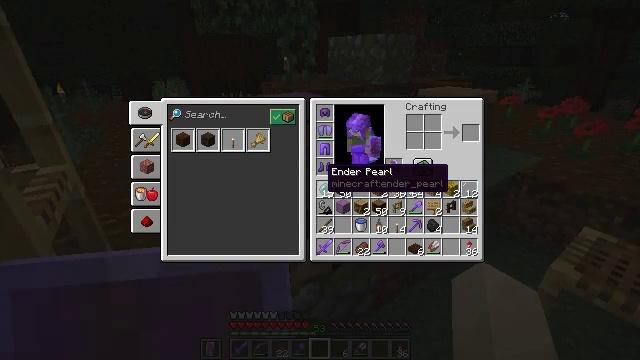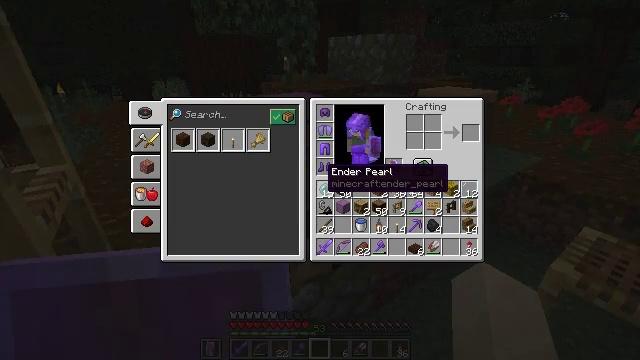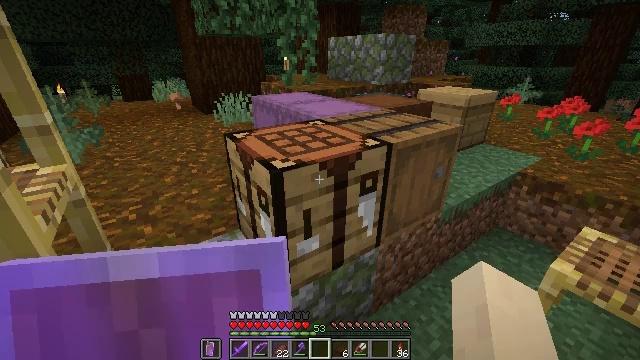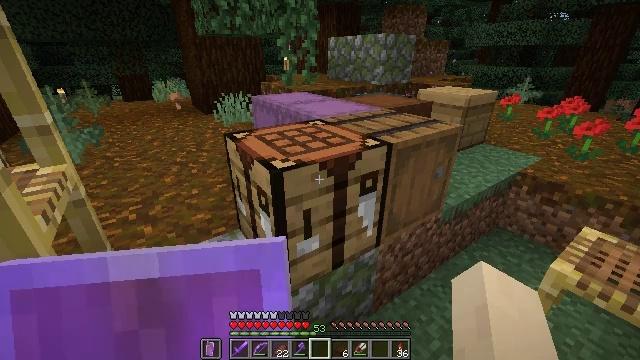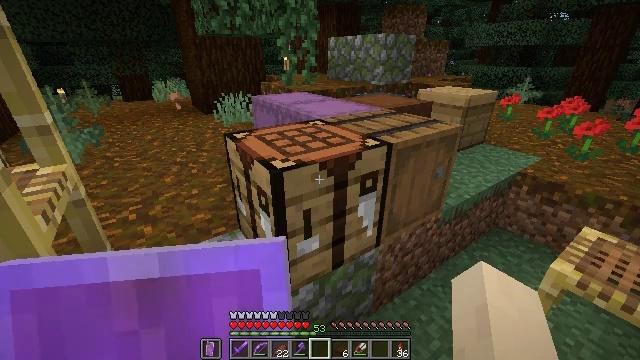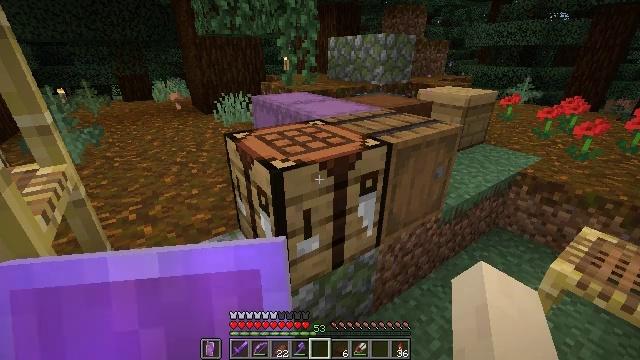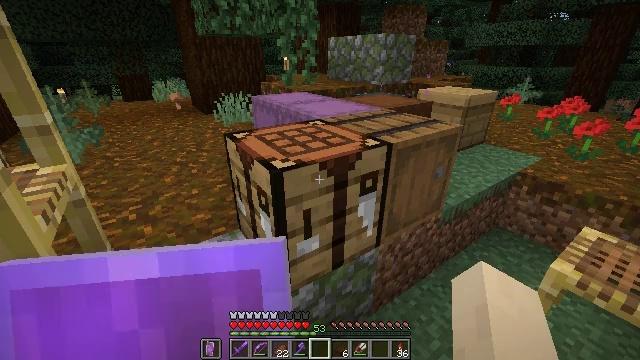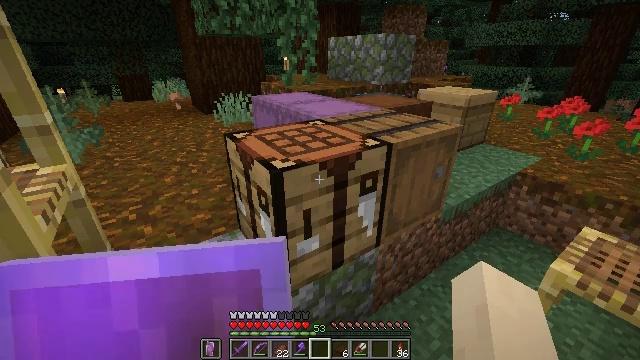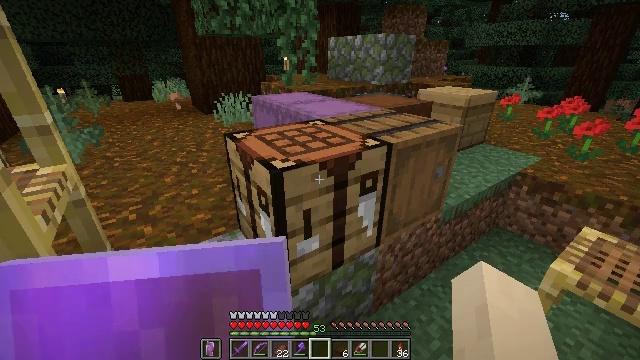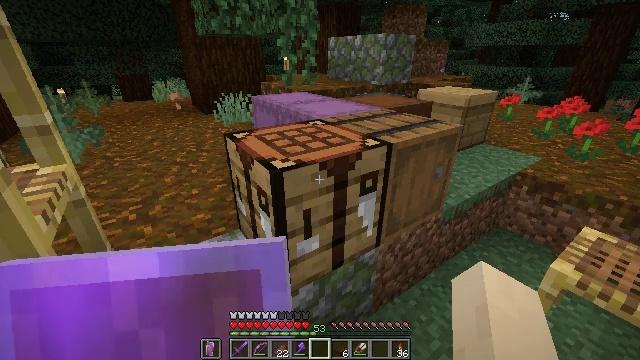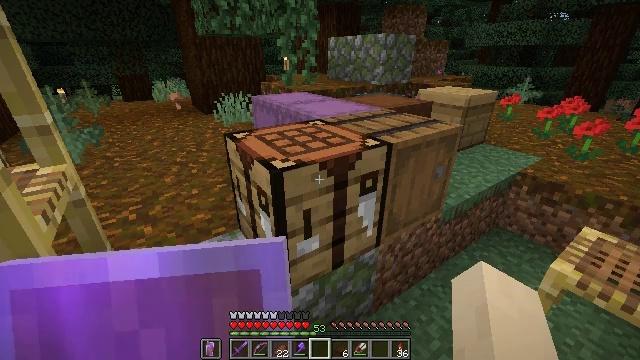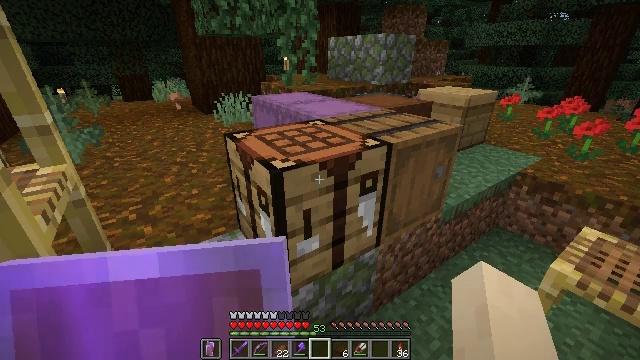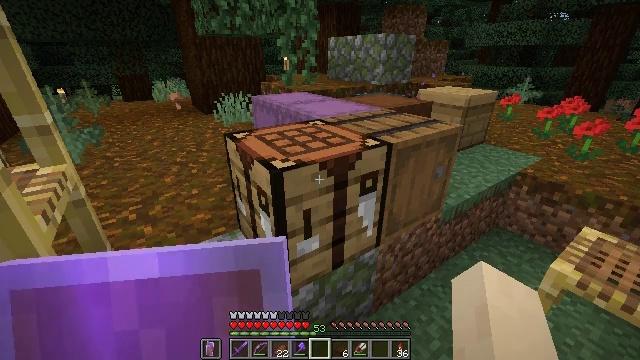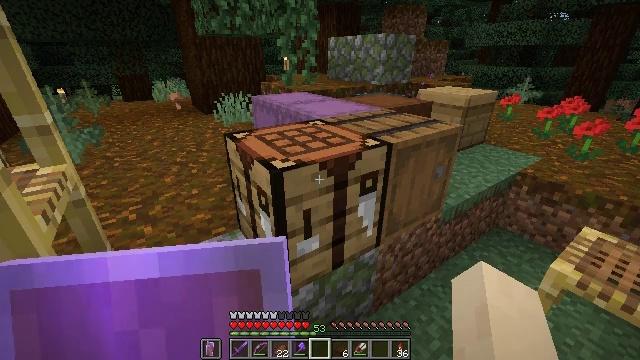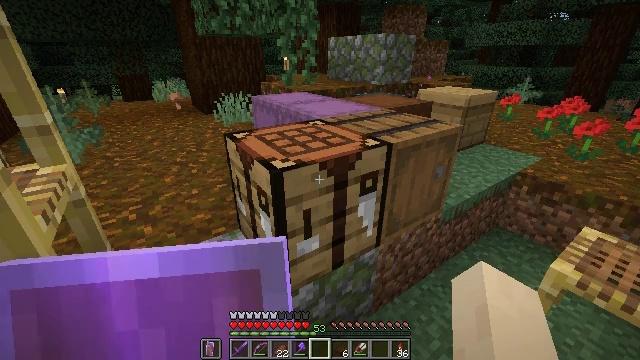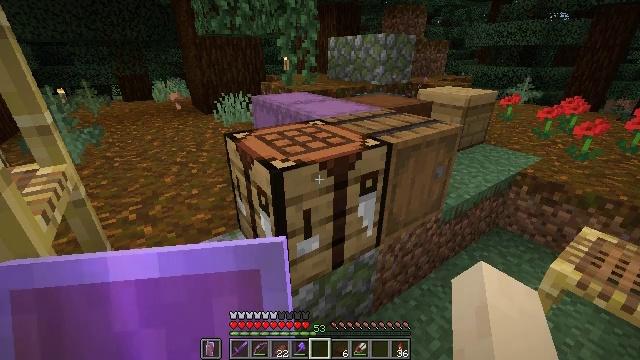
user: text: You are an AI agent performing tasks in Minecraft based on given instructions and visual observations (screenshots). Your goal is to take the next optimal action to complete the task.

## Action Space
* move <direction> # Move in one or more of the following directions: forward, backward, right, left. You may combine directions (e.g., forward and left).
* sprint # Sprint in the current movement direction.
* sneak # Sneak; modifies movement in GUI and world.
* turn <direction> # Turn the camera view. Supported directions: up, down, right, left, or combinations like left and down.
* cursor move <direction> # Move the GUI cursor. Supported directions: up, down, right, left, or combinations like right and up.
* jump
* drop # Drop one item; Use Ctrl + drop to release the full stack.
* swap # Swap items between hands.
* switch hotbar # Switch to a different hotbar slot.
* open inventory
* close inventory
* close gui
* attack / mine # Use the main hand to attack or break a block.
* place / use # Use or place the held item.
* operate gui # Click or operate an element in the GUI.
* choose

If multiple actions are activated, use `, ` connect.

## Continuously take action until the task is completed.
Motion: motion action
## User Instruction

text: Harvest the dark oak stairs for reuse.
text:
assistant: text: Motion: no_op
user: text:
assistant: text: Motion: no_op
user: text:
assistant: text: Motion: no_op
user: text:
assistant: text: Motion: no_op
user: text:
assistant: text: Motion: no_op
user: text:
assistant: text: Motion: no_op
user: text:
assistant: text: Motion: no_op
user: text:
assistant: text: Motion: no_op
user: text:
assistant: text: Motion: no_op
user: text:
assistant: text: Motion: no_op
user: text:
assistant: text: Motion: no_op
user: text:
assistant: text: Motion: no_op
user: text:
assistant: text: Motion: no_op
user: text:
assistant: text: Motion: no_op
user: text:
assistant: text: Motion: no_op
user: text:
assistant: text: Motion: no_op
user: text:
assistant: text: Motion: no_op
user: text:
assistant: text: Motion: no_op
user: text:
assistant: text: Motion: no_op
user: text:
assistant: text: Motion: no_op
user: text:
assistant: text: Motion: no_op
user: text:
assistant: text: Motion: no_op
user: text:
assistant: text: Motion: no_op
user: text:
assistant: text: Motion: no_op
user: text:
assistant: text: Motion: no_op
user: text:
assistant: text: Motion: no_op
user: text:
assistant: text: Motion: no_op
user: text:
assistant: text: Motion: no_op
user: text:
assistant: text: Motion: no_op
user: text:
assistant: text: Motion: no_op